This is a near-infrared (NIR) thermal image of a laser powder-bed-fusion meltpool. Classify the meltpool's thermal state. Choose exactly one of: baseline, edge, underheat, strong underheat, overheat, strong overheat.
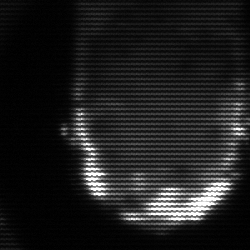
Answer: baseline